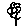
Label: flower